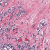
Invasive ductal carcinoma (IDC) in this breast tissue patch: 0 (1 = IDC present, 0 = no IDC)